Field crop: maize
Growth stage: 1
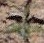
Species: atriplex